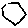
Label: hexagon